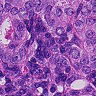
Metastatic tissue present: yes